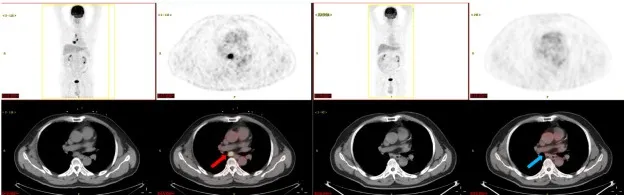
Images before (red arrow) and after (blue arrow) neoadjuvant camrelizumab plus chemotherapy treatment. Showed PET-CT of the 7th station lymph nodes. LN 7, 7th station lymph nodes; PET-CT, positron emission tomography-computed tomography.
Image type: radiology (pet)